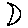
Label: moon